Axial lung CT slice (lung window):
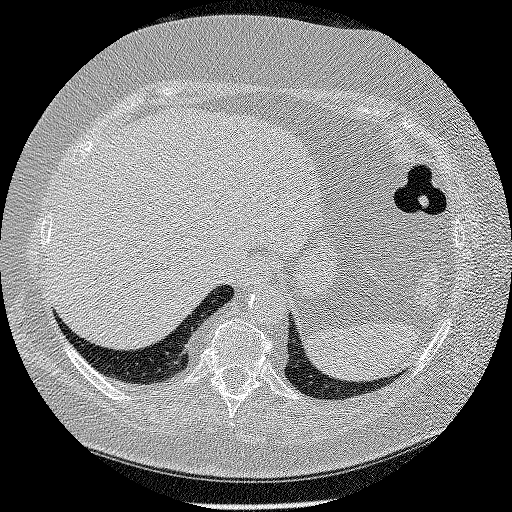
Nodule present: no